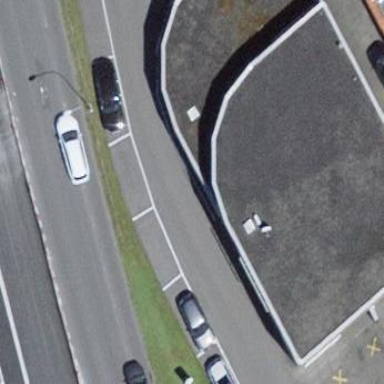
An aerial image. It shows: Garage.